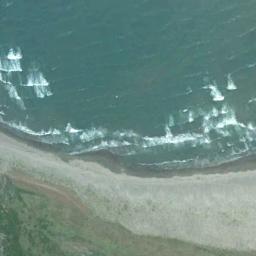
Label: beach